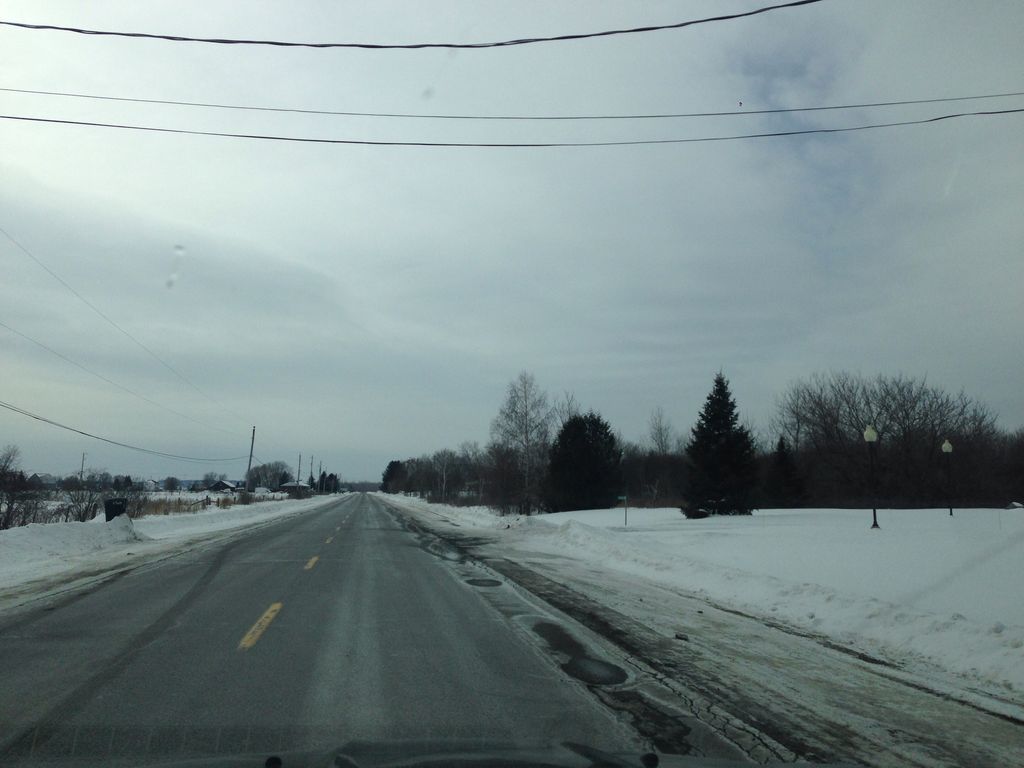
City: ottawa-gatineau